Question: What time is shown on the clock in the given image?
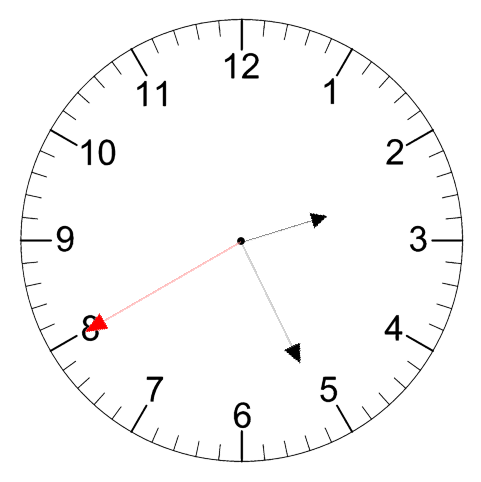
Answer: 02:25:40